【题型】解答题　【知识点】立体几何　【难度】easy
如图，在四棱锥 \(P-ABCD\) 中，底面 \(ABCD\) 为菱形，\(PD \perp\) 平面 \(ABCD\)，\(E\) 为 \(PD\) 中点.

\vspace{1em}

(1) 若 \(F\) 为 \(PC\) 的中点，判断直线 \(AE\) 与 \(BF\) 的位置关系，并说明理由;

(2) 若 \(AB = 2, \angle DAB = 60^\circ, PD = 2\sqrt{2}\)，求直线 \(BE\) 与平面 \(PAD\) 所成角的大小.

\vspace{1em}
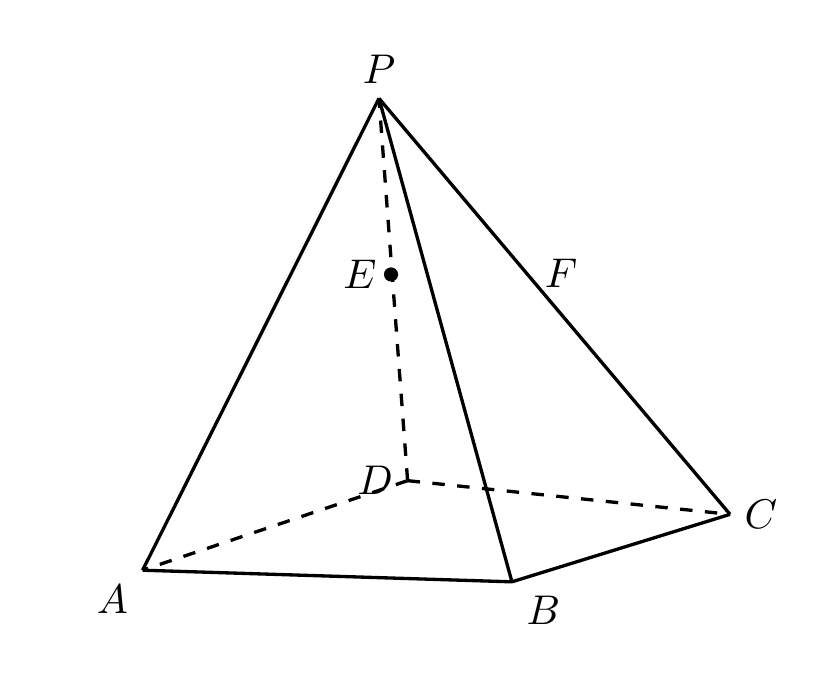
【解答】

\textbf{【详解】}

(1)

因为 \(F\) 为 \(PC\) 的中点，\(E\) 为 \(PD\) 中点，
所以 \(EF \parallel CD\) 且 \(EF = \dfrac{1}{2}CD\)，
又 \(AB \parallel CD\)，
所以 \(EF \parallel AB\) 且 \(EF = \dfrac{1}{2}AB\)，
所以直线 \(AE\) 与 \(BF\) 相交.

\vspace{1em}

(2) 连接 \(BD\)，取 \(AD\) 中点 \(H\)，连接 \(BH\)、\(EH\)，

\(\because\) 菱形 \(ABCD\) 中，\(AB = AD = 2\)，\(\angle DAB = 60^\circ\)，\(\therefore \triangle ABD\) 是等边三角形，

\(\because H\) 是 \(AD\) 中点，\(\therefore BH \perp AD\)，

\(\because PD \perp\) 平面 \(ABCD\)，\(BH \subset\) 平面 \(ABCD\)，\(\therefore BH \perp PD\)，

\(\because PD, AD \subset\) 平面 \(PAD\)，\(PD \cap AD = D\)，\(\therefore BH \perp\) 平面 \(PAD\).

\(\therefore \angle BEH\) 是直线 \(BE\) 与平面 \(PAD\) 的所成角，

\(\because E\) 是 \(PD\) 中点，\(PD = 2\sqrt{2}\)，\(\therefore DE = \dfrac{1}{2}PD = \sqrt{2}\).

\(\because PD \perp\) 平面 \(ABCD\)，\(AD \subset\) 平面 \(ABCD\)，\(\therefore PD \perp AD\)，

\(\because H\) 为 \(AD\) 中点，\(\therefore DH = \dfrac{1}{2}AD = 1\)，
在 \(Rt\triangle DEH\) 中，
\[
EH = \sqrt{DE^2 + DH^2} = \sqrt{(\sqrt{2})^2 + 1^2} = \sqrt{3},
\]

\(\because\) 等边 \(\triangle ABD\) 中，高 \(BH = \dfrac{\sqrt{3}}{2}AD = \sqrt{3}\)，

\(\therefore\) 在 \(Rt\triangle BEH\) 中，
\[
\tan\angle BEH = \dfrac{BH}{EH} = \dfrac{\sqrt{3}}{\sqrt{3}} = 1,
\]
可得 \(\angle BEH = \dfrac{\pi}{4}\)，即直线 \(BE\) 与平面 \(PAD\) 的所成角等于 \(\dfrac{\pi}{4}\).

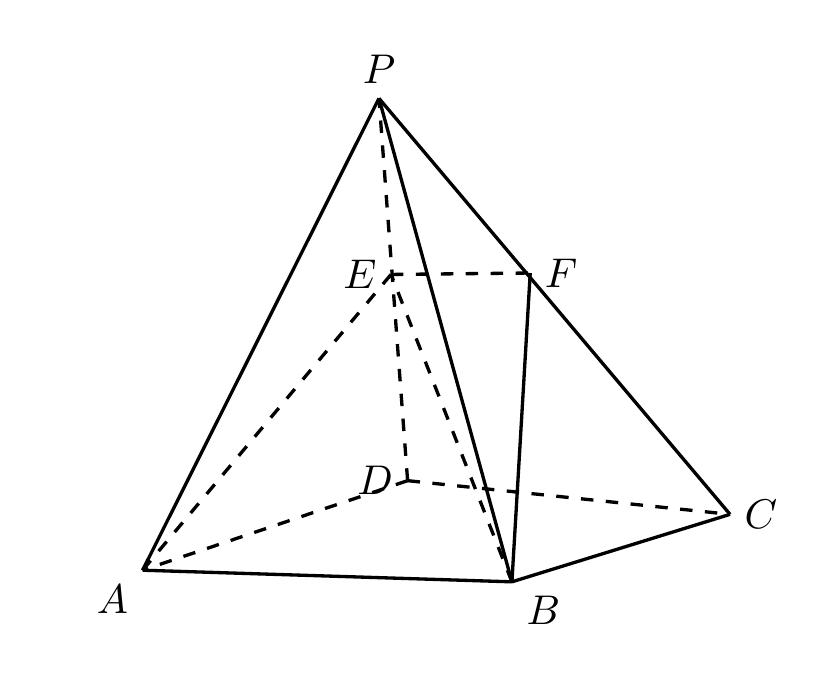
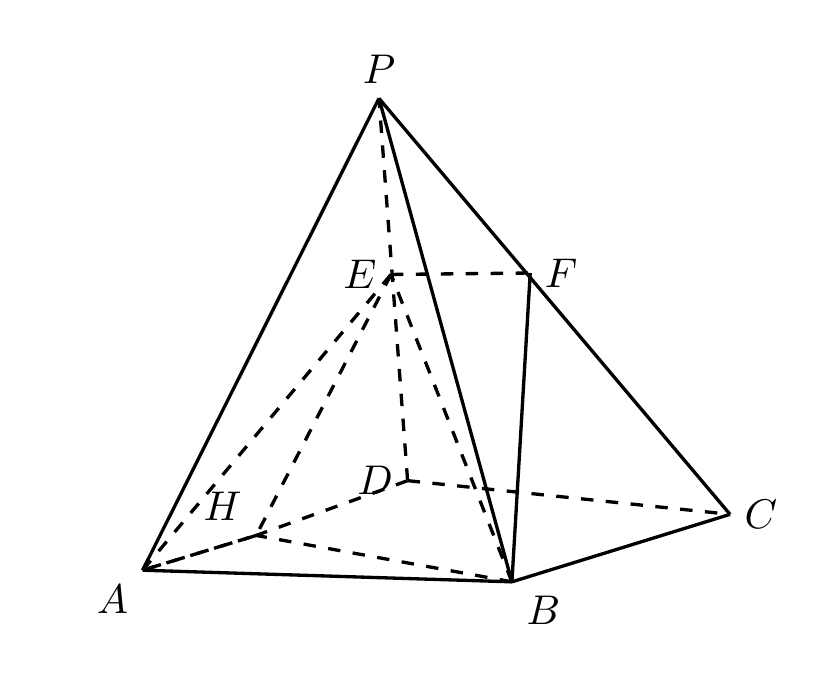